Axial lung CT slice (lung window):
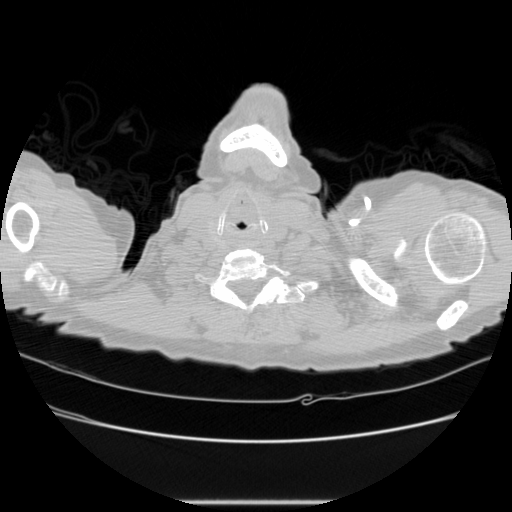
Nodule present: no